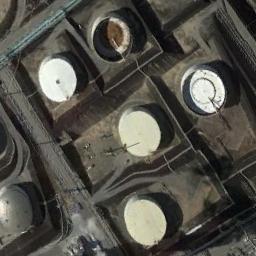
Label: storage tanks